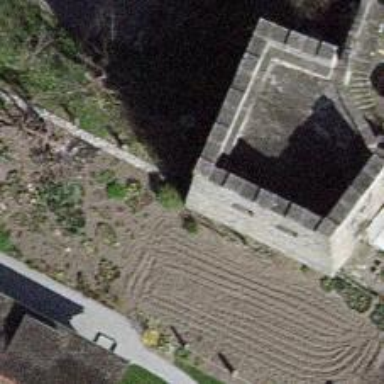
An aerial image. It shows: City wall serving as barrier.